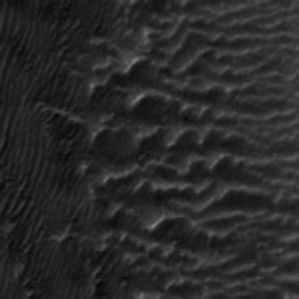
Label: frost